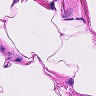
Metastatic tissue present: no